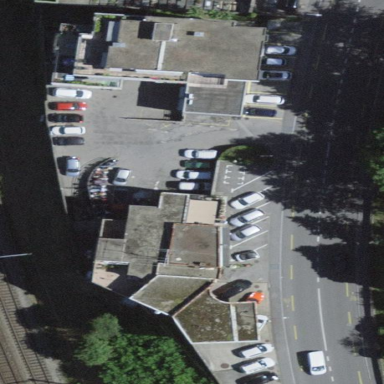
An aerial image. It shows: Retail area.